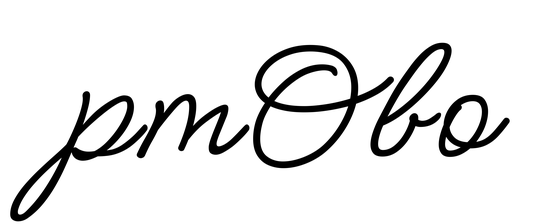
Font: MeowScript-Regular